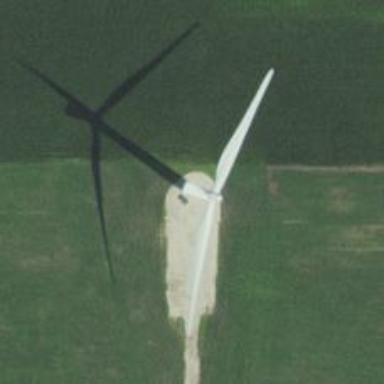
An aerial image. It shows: Wind generator powered by wind. The generator type is horizontal axis and it uses wind turbines.